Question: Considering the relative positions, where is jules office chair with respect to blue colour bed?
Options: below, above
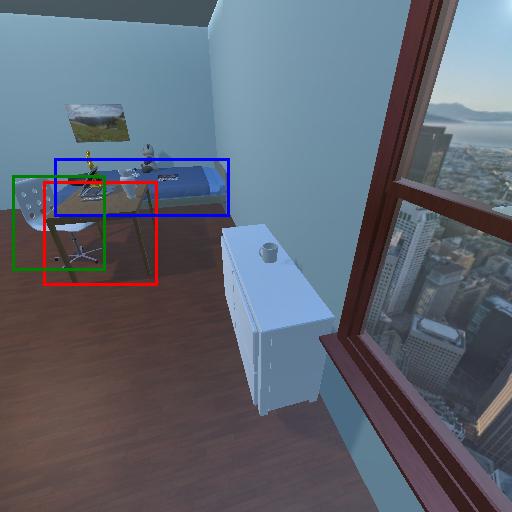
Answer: below